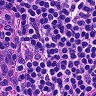
Metastatic tissue present: no